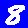
Digit: 8